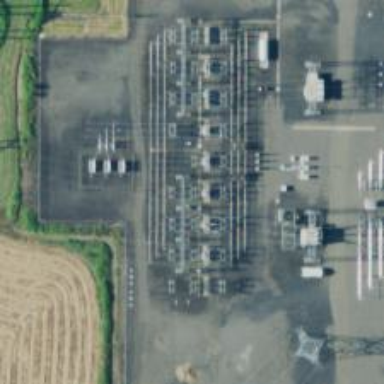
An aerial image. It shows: Outdoor power switch.